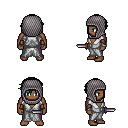
a pixel art fantasy rpg character, male body template, human, dark skin, white robe, magenta pants, green short bangs hairstyle, chain hood, cloth bracers, dagger, four views (front, back, left, right), 2x2 character sprite sheet, small pixel art, hard edges, no anti-aliasing